Question: I am trying to show time(s) in a dropdown. I managed to do so using this code:-
'''
DateTime dtTime = new DateTime(2015,01,01,00,00,00);
DataTable dt = new DataTable();
dt.Columns.Add("time");
for (int i = 0; i < 48; i++)
{
string tm = dtTime.ToShortTimeString();
DataRow dr = dt.NewRow();
dr["time"] = tm;
dt.Rows.Add(dr);
dtTime = dtTime.AddMinutes(30);
}
ddlTime.DataSource = dt;
ddlTime.DataTextField = "time";
ddlTime.DataValueField = "time";
ddlTime.DataBind();
'''
The output is :-

Now, I want to make the format hh:mm tt. for example, 1:00 AM should be 01:00 AM. Can anyone help me? Thanks.
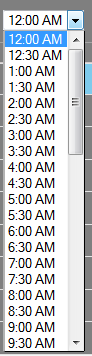
Answer: replace
'''
dtTime.ToShortTimeString();
'''
with
'''
dtTime.ToString("hh:mm tt");
'''